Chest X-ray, AP view. Patient: 75 years old, sex F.
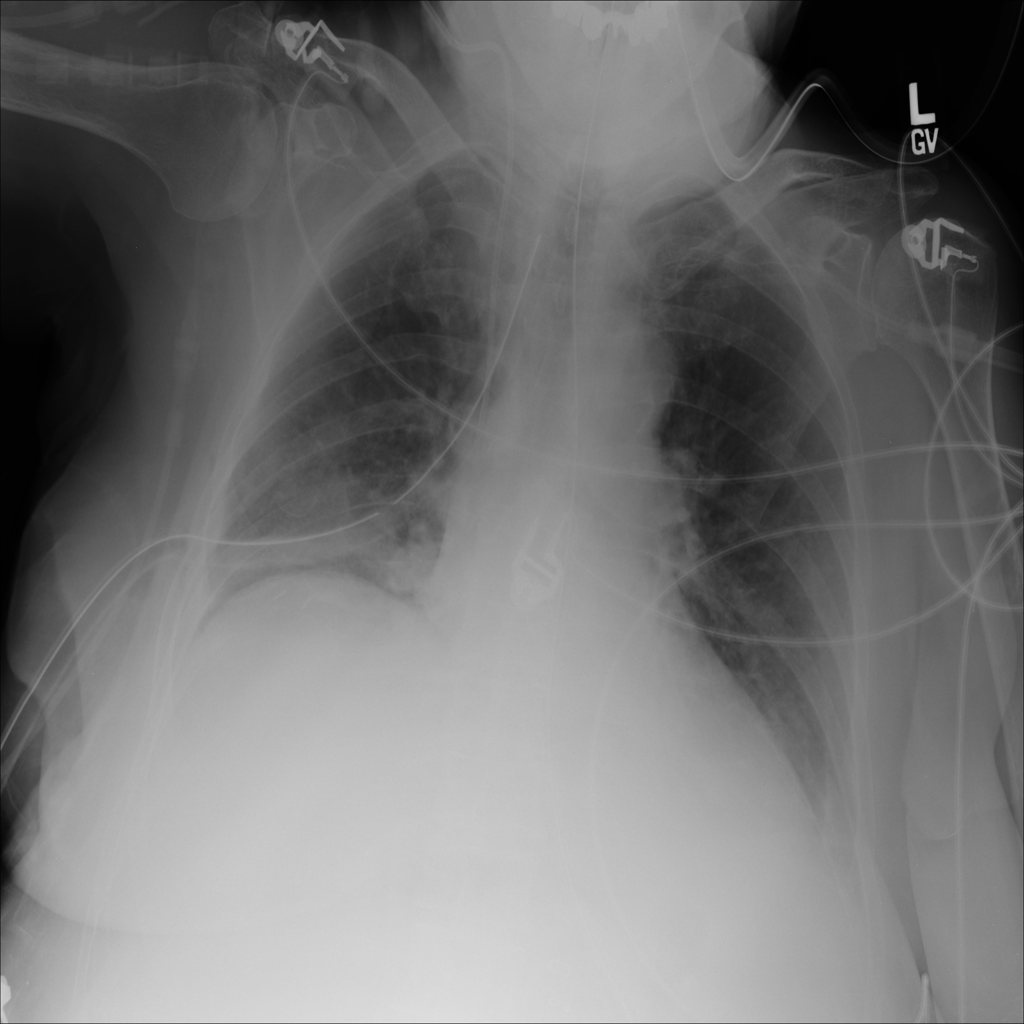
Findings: Atelectasis, Effusion, Infiltration